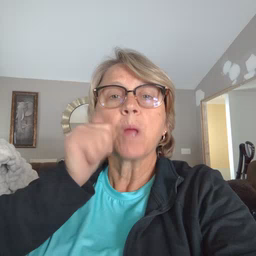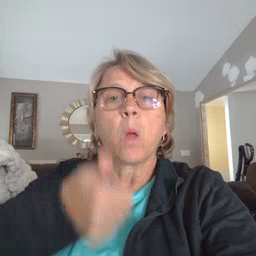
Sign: tomorrow